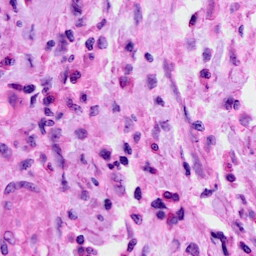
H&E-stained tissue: Cervix